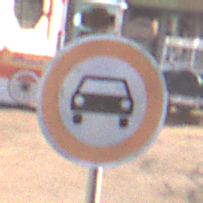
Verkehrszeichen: VerbotKraftwagen
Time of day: MorningAfternoon
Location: Outdoor (Special)
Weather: PartlyCloudy
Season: NotSpecified
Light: Natural